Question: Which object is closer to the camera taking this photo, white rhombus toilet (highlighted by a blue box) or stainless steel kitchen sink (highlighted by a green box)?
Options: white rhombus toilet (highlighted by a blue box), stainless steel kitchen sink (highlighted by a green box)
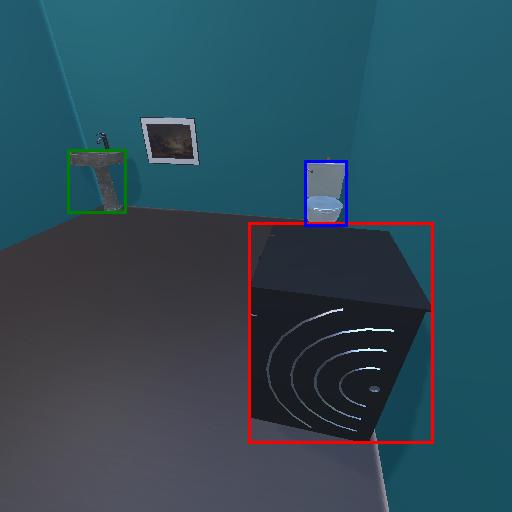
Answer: white rhombus toilet (highlighted by a blue box)